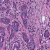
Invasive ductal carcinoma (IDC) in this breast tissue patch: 1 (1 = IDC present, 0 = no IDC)